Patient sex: F
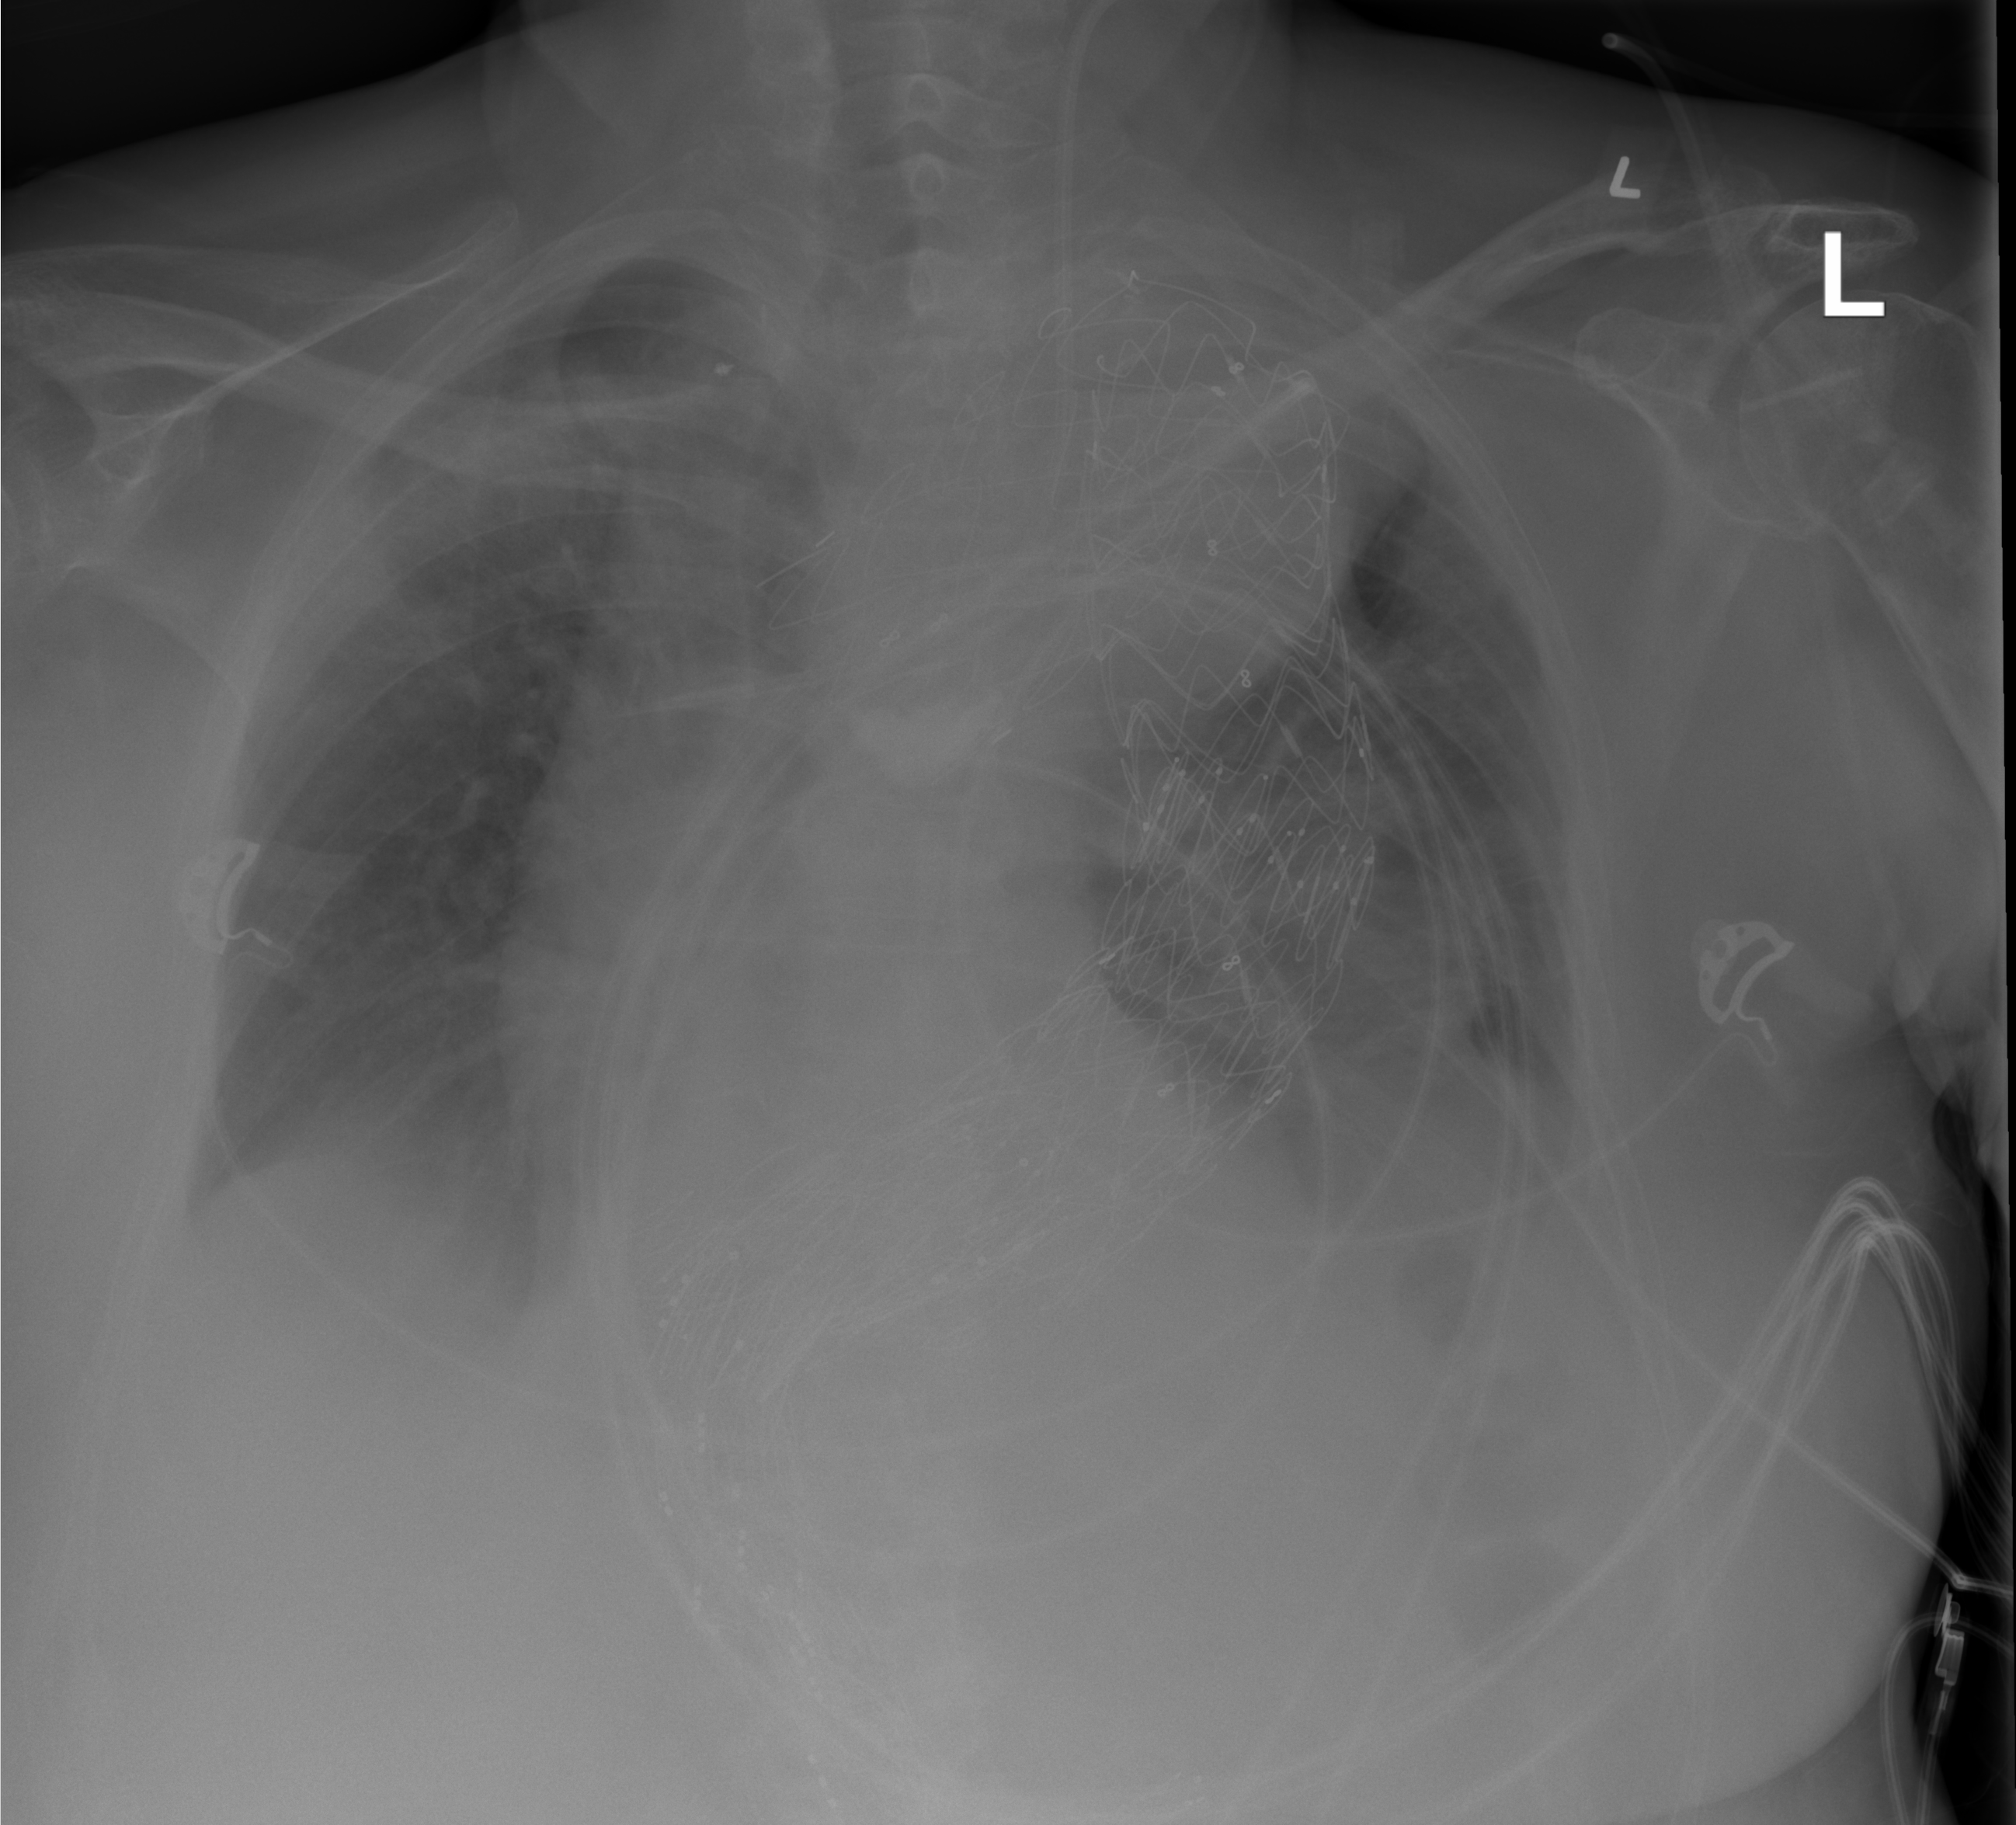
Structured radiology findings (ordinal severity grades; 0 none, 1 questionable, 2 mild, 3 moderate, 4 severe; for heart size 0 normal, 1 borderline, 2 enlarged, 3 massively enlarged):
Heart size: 2
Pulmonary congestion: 0
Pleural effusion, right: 2
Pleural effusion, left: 2
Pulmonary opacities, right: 0
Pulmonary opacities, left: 2
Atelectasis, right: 2
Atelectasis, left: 2